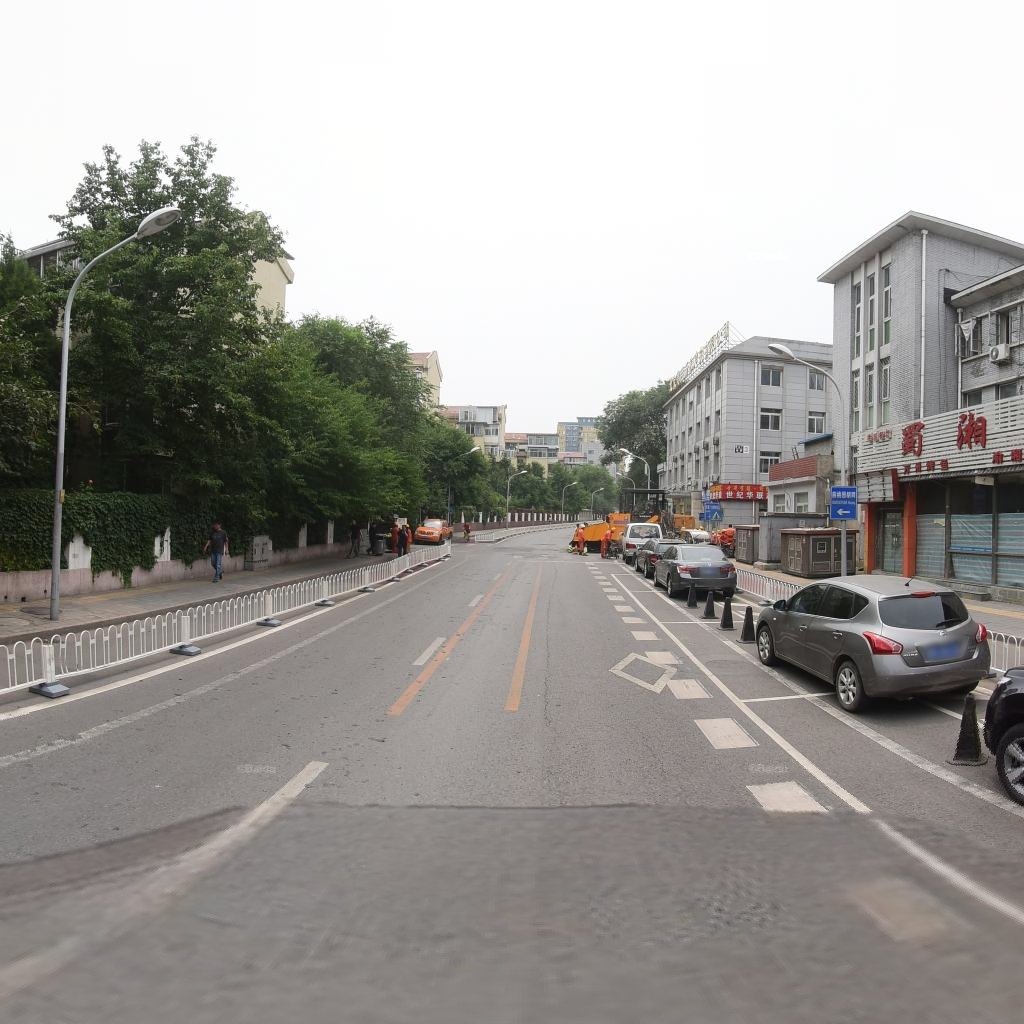
Region: Xicheng
Road damage annotations: longitudinal crack, longitudinal crack